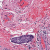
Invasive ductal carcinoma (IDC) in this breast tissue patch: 1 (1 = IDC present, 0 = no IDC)